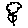
Label: flower